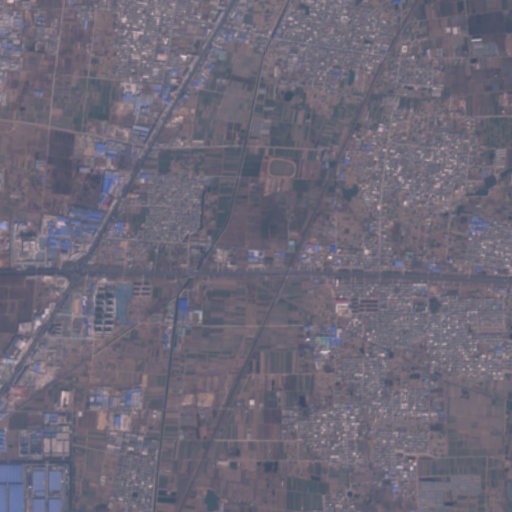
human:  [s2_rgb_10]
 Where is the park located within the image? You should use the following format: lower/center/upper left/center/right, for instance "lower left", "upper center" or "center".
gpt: The park is located in the upper left of the image.
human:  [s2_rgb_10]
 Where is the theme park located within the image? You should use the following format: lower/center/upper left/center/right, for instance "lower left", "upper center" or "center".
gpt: The theme park is located in the center left of the image.
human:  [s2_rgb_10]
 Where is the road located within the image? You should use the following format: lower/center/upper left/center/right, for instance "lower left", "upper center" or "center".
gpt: There is no road in the image.